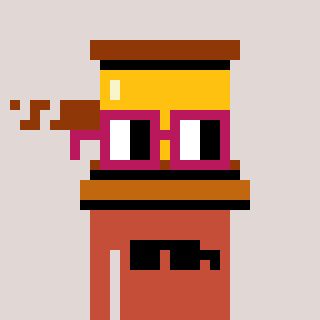
a pixel art character with square dark red glasses, a gavel-shaped head and a rust-colored body on a warm background